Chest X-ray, PA view. Patient: 45 years old, sex M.
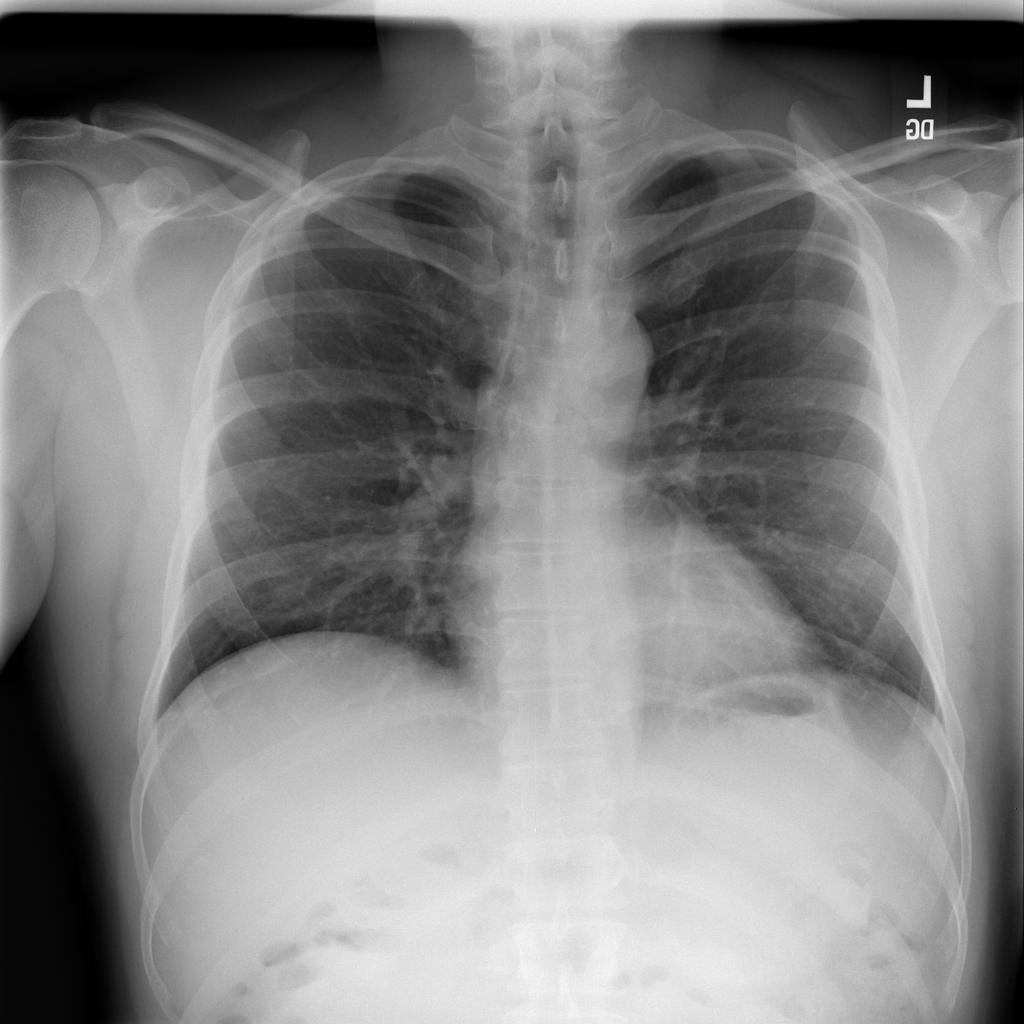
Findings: No Finding